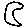
Label: moon